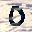
Label: 0